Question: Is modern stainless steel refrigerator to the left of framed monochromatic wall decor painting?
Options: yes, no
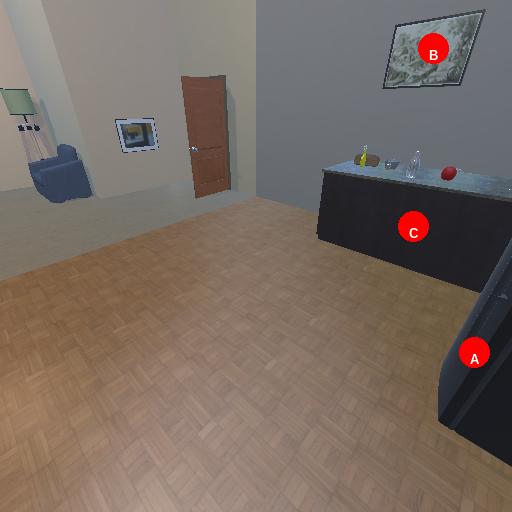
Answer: yes